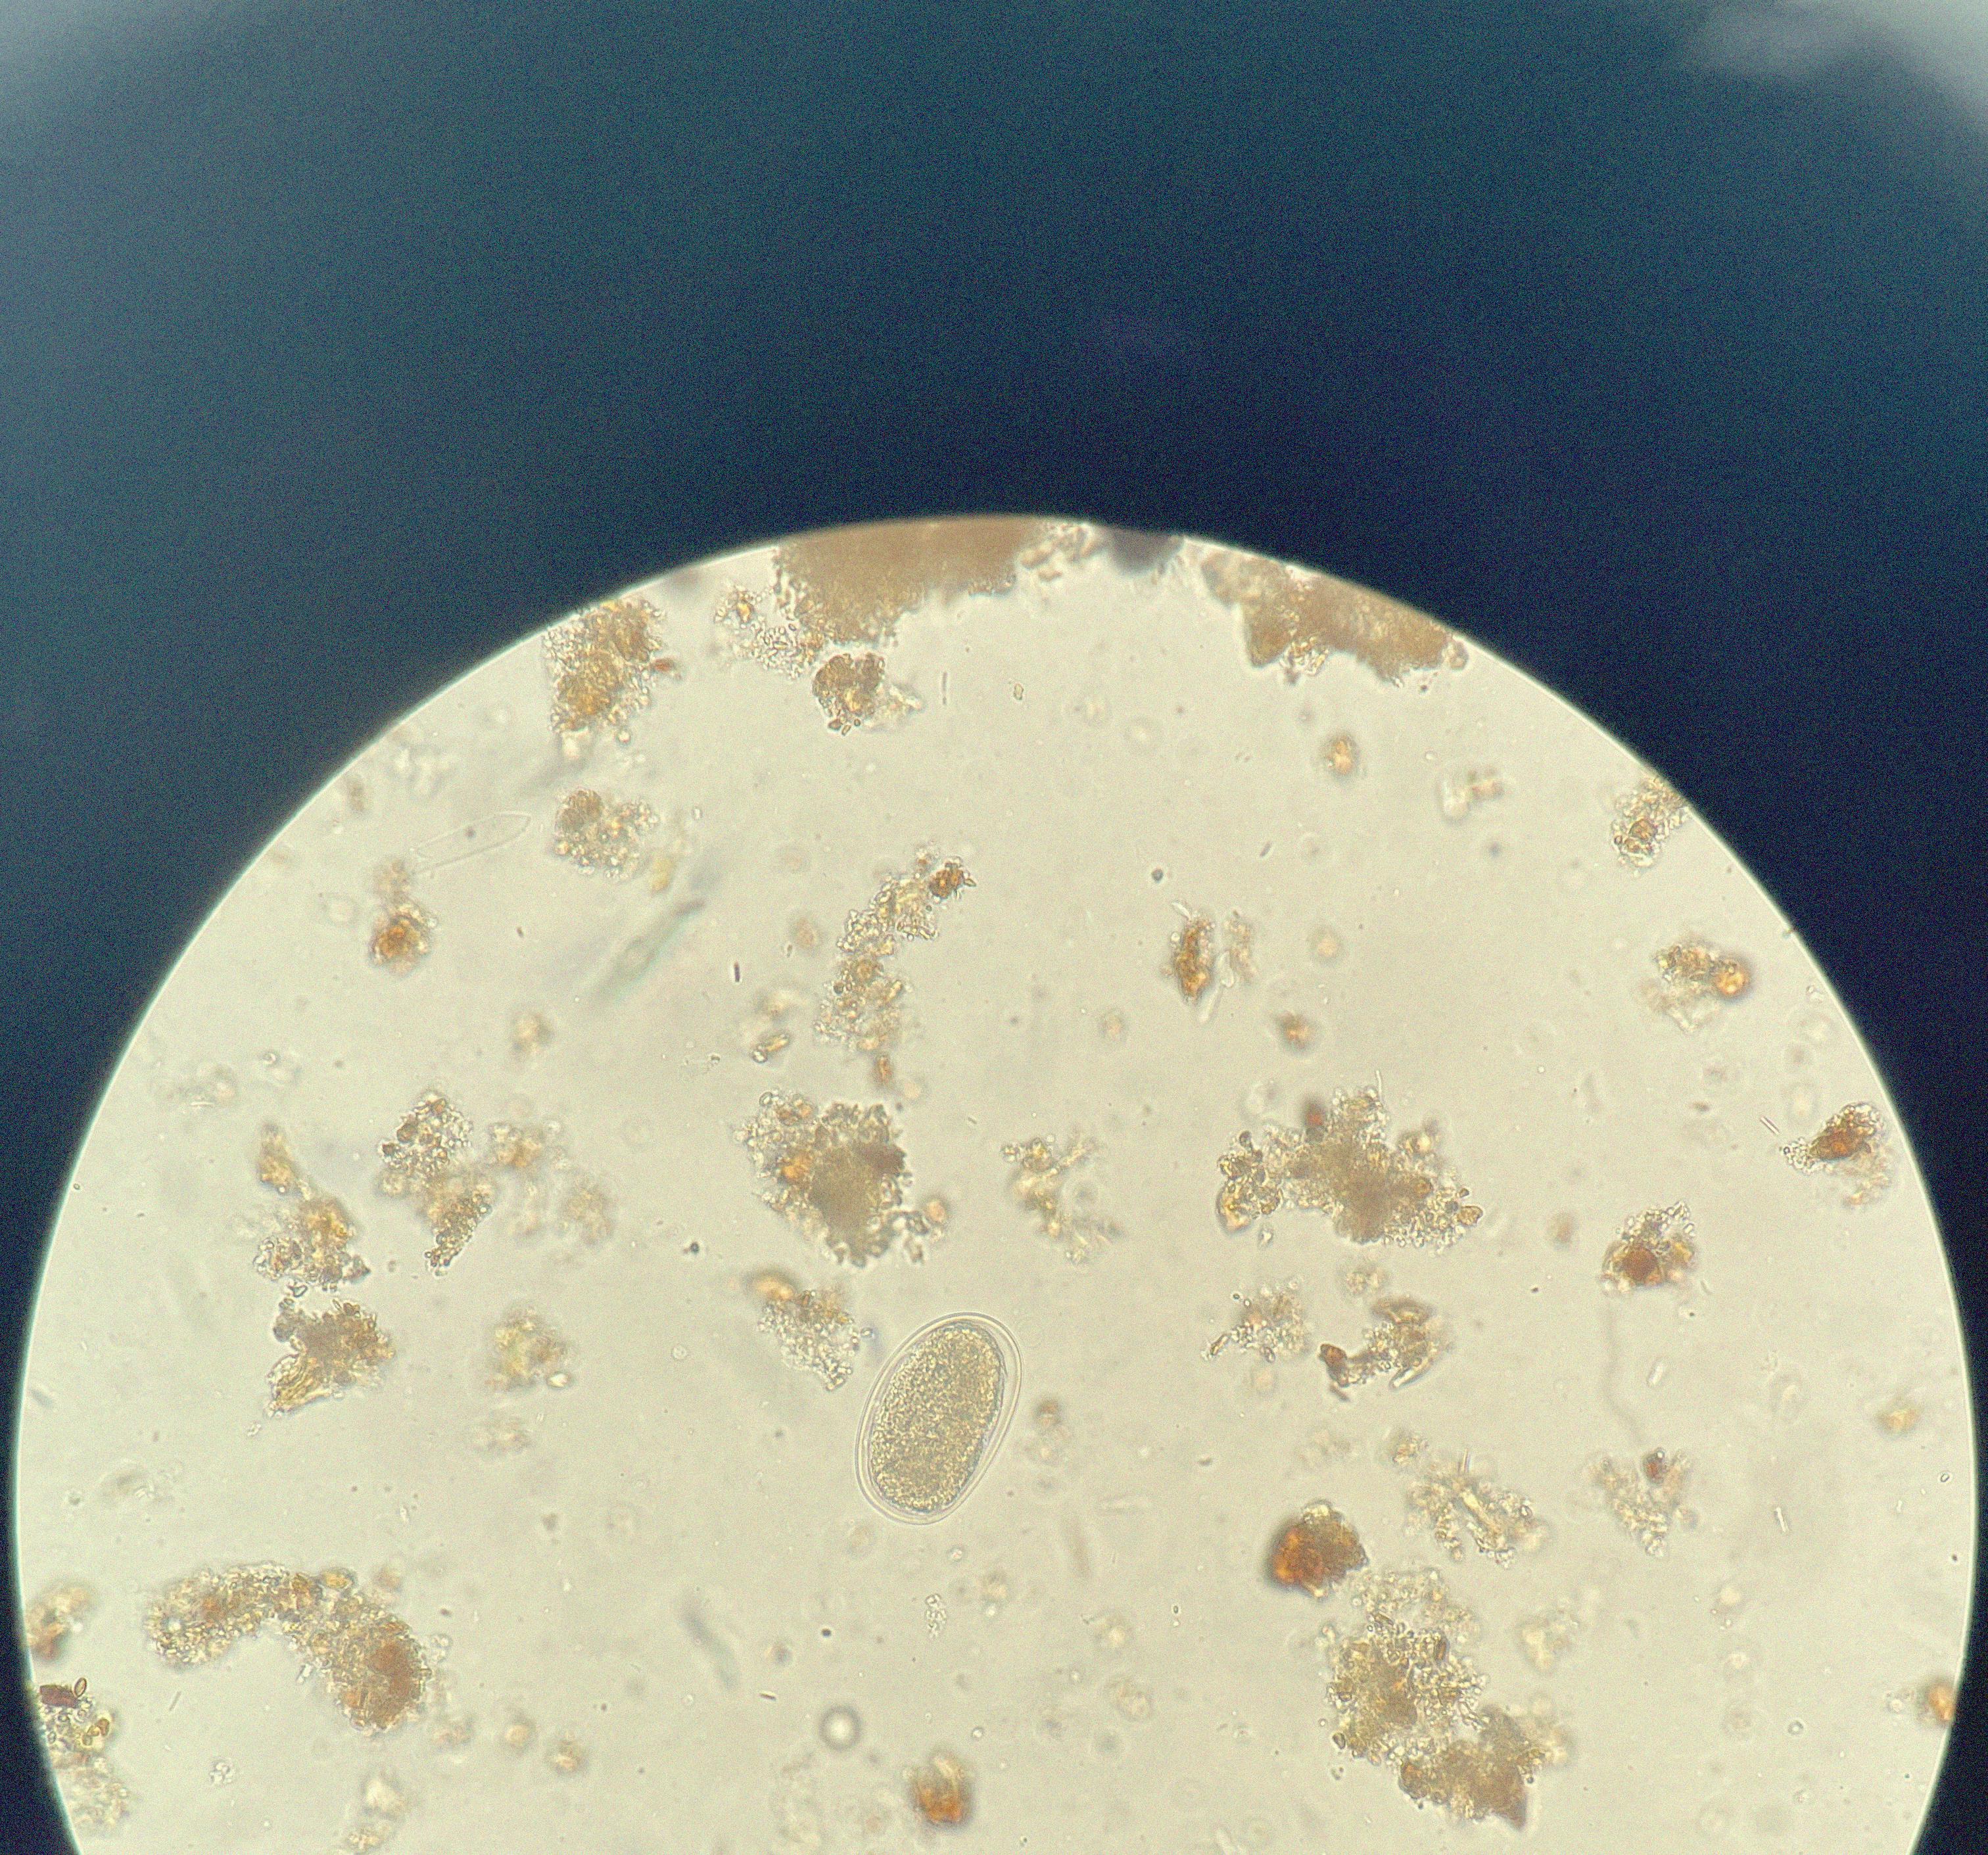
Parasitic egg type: Hookworm egg